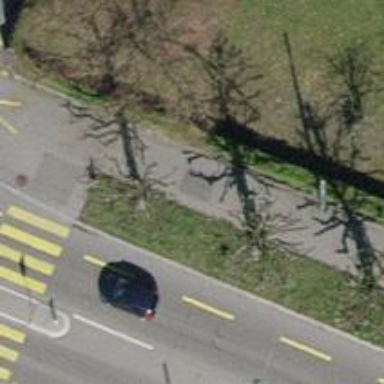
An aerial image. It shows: Footway.